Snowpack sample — Snodgrass Mountain, Crested Butte, Colorado (2/4/25, 12:06 PM MST)
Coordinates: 38.923, -106.968
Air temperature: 35 °F
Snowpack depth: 80 cm
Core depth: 80 cm
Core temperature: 32 °F
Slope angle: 14°, slope face: 78°
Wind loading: low
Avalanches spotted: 0
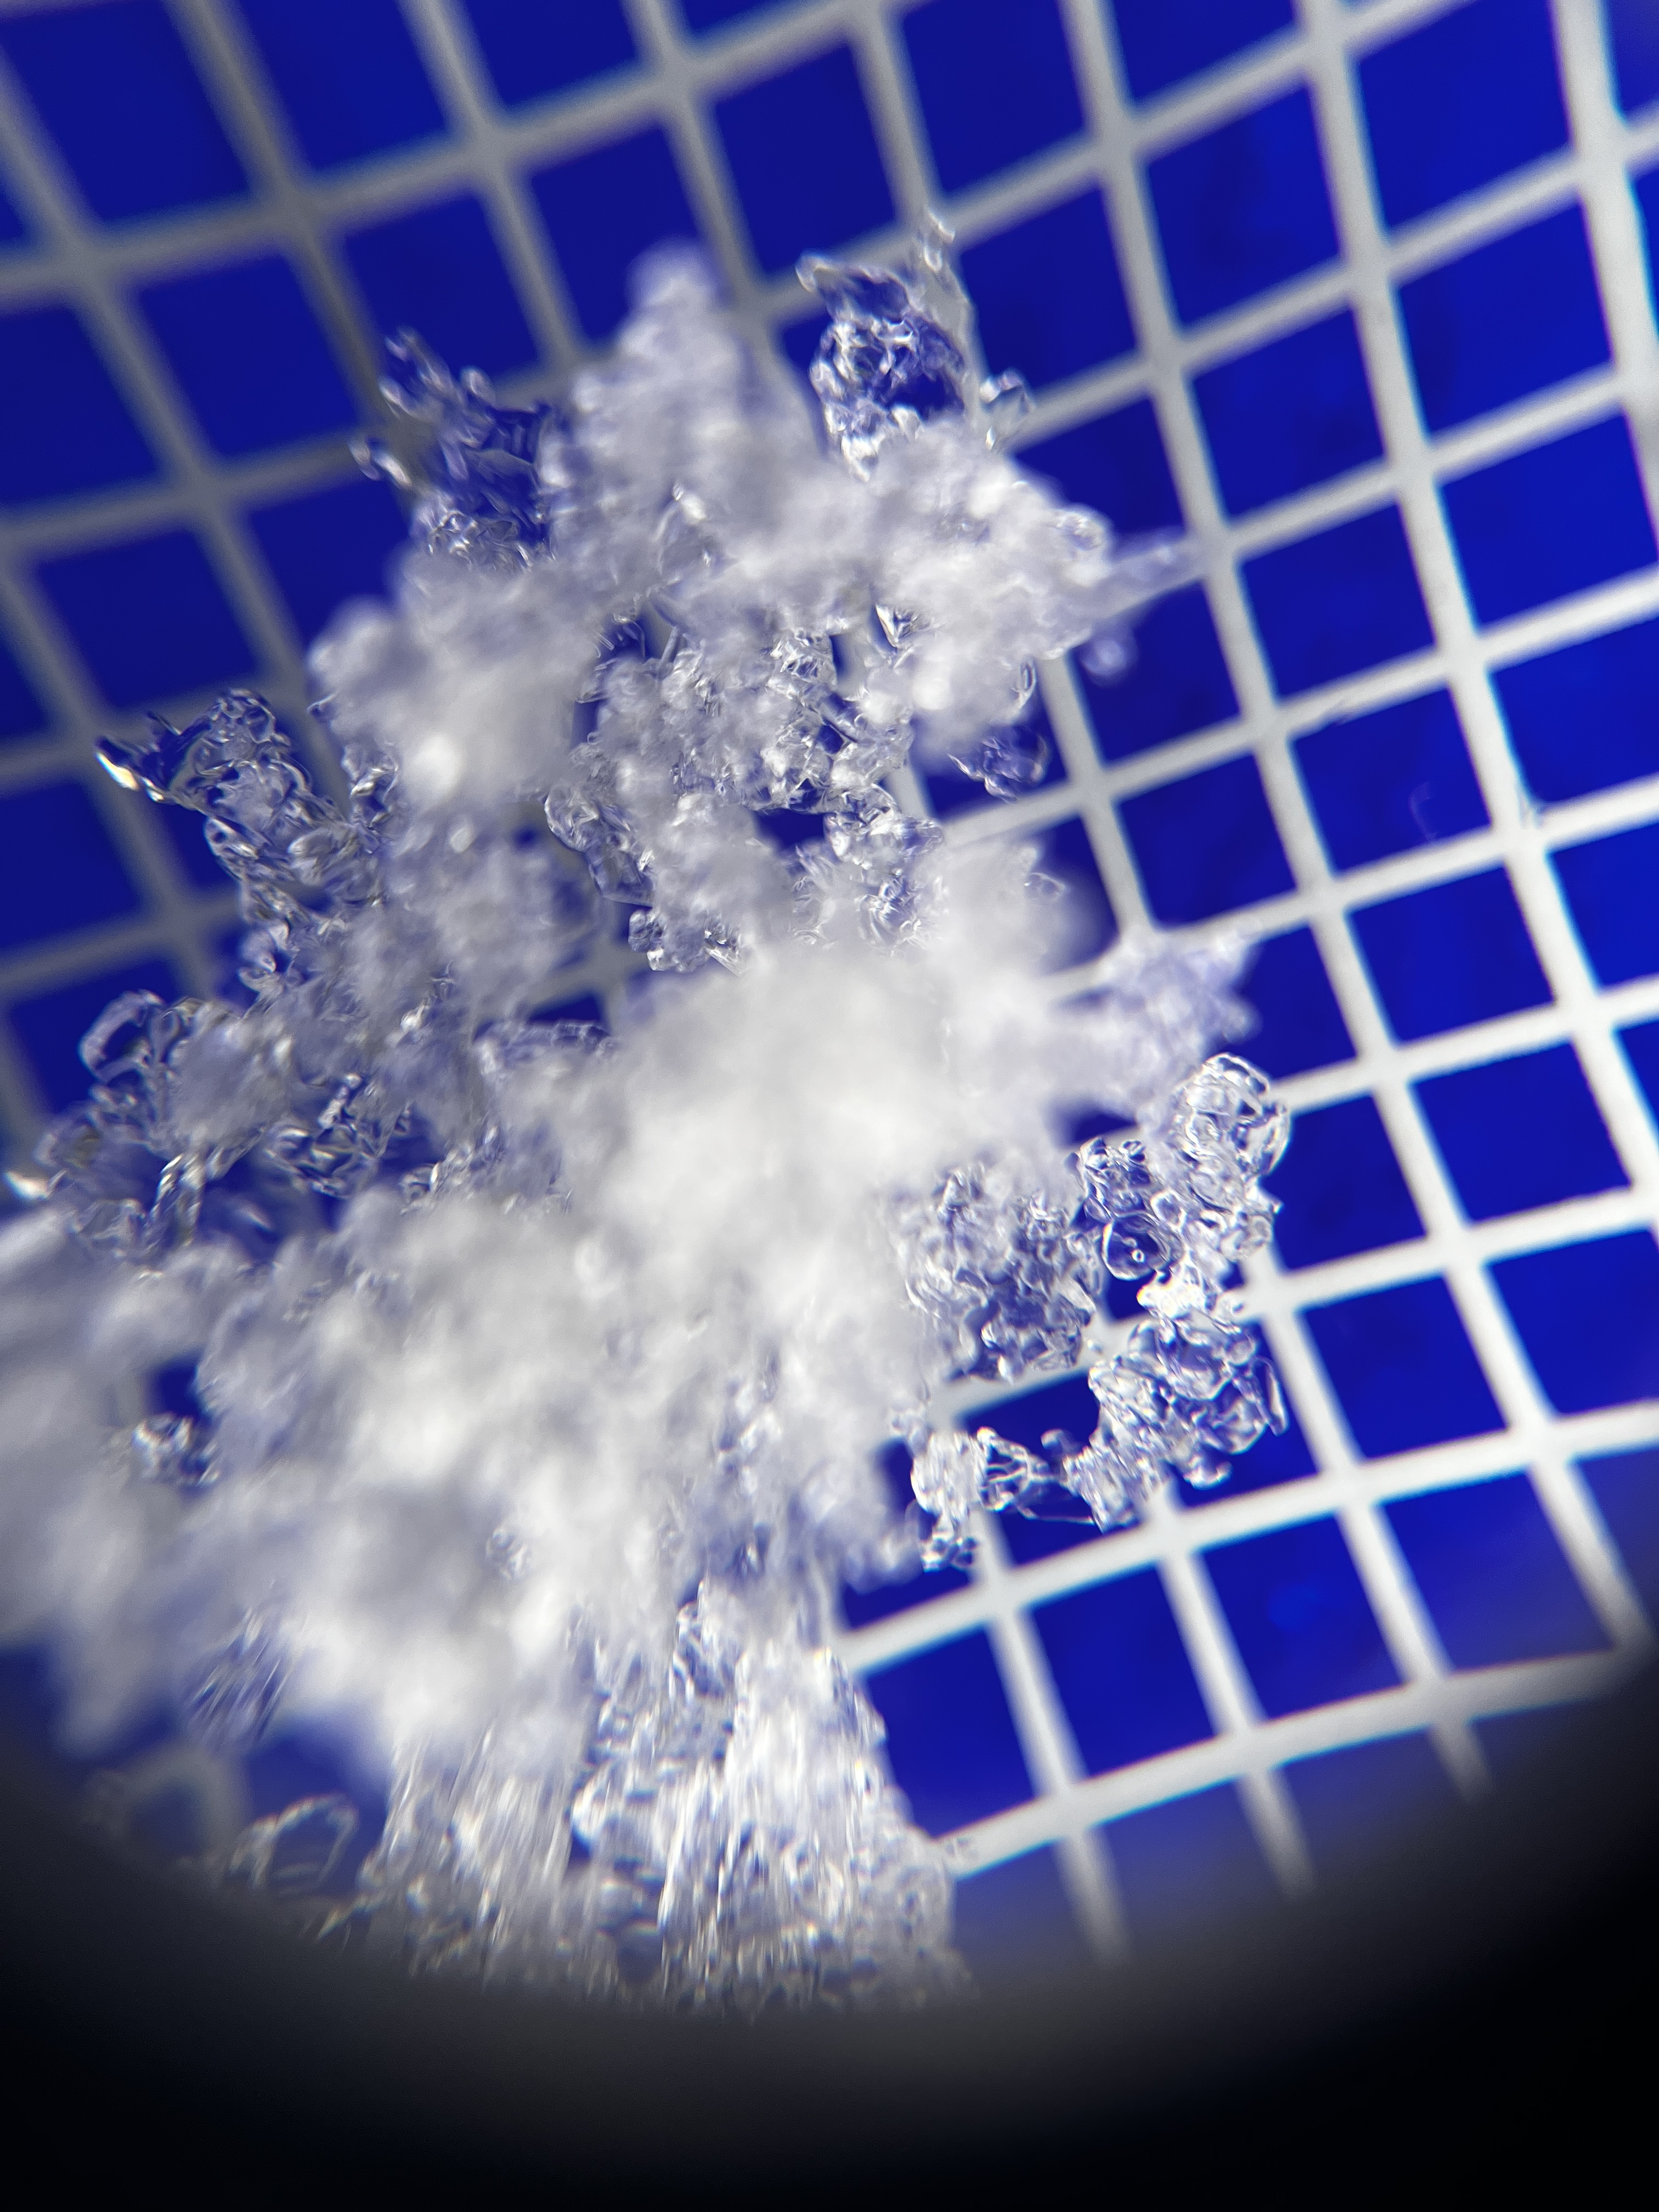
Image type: magnified_profile
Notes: No avalanches nearby, unusually warm weather for the last month reported by residents, Collected 25 yards from treeline